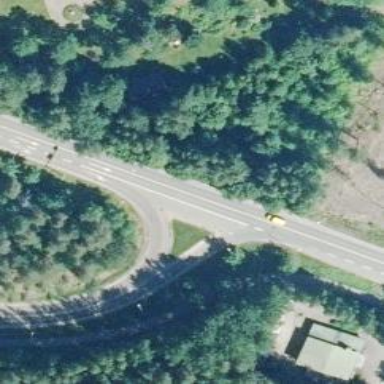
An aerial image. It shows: Trunk link highway.